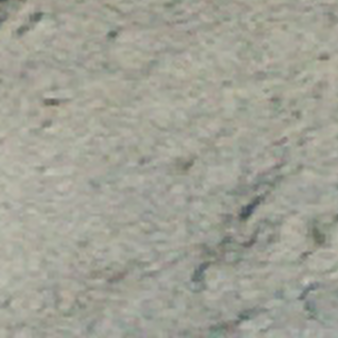
Label: other